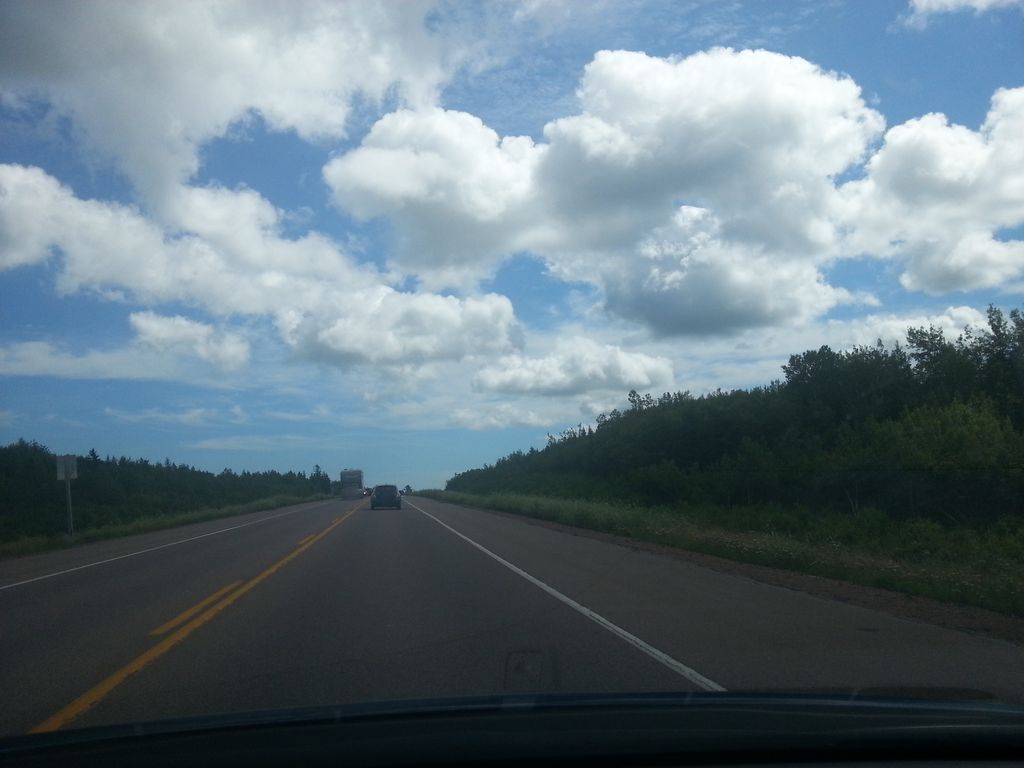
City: charlottetown